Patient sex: F
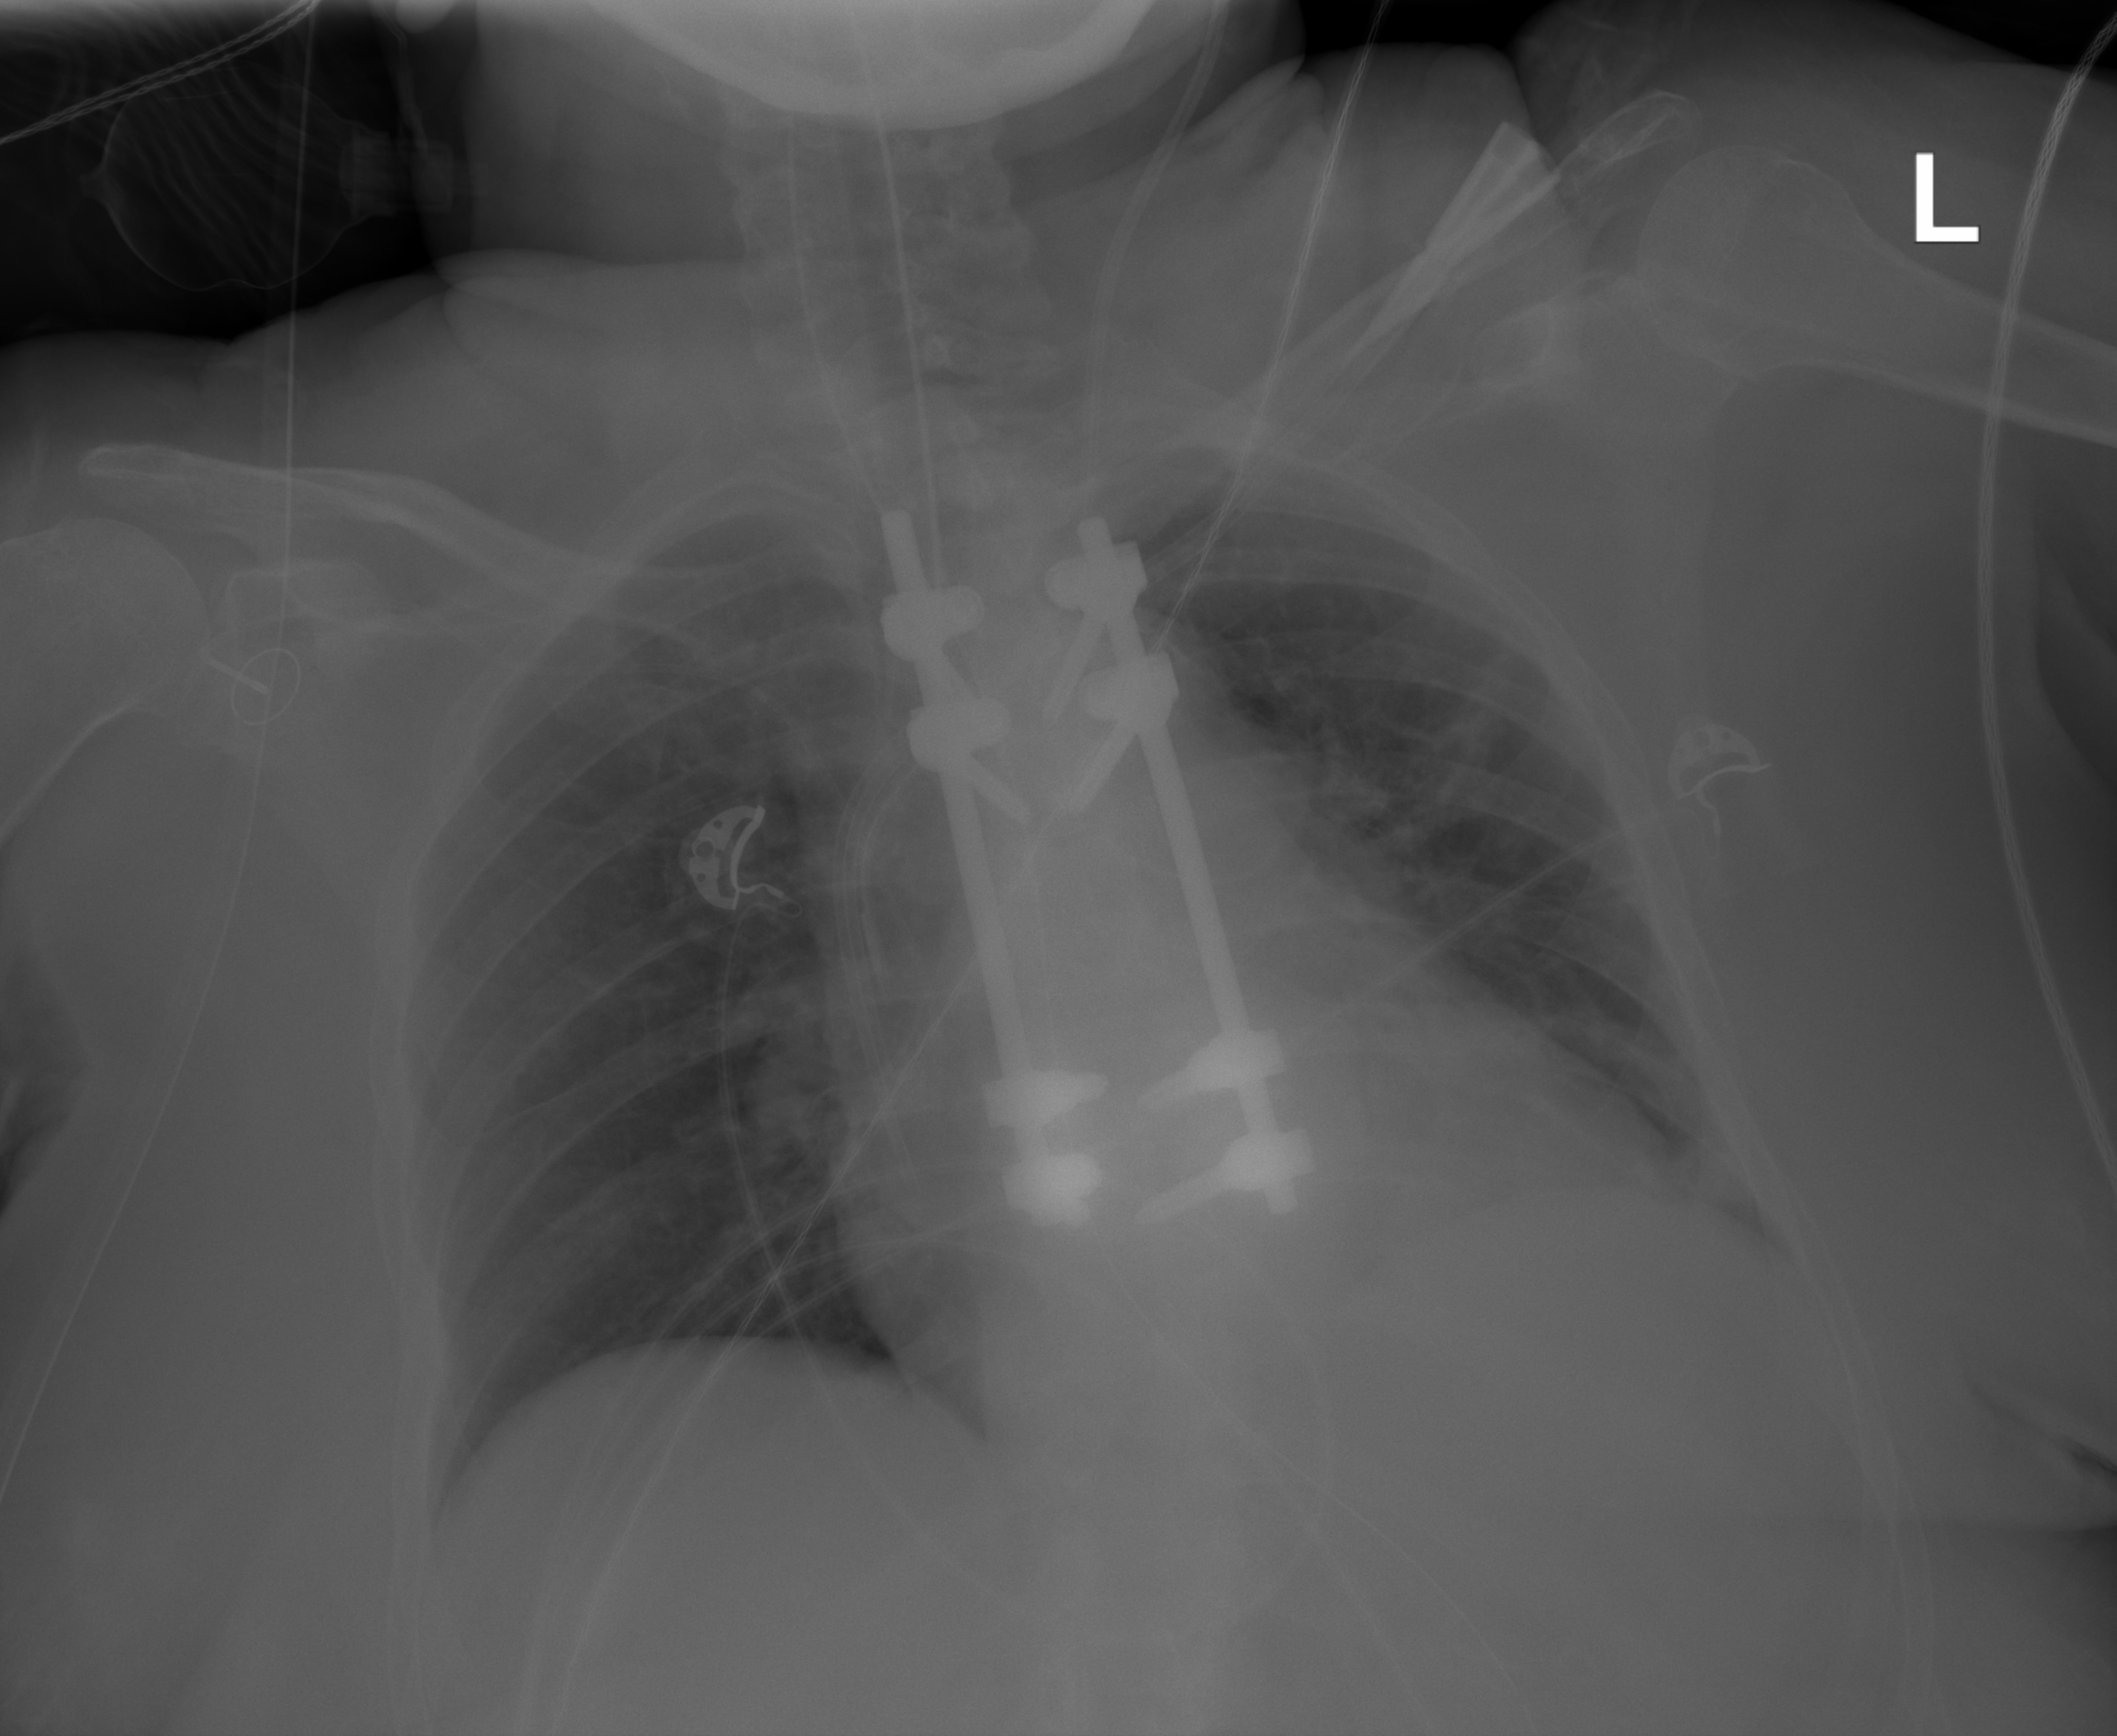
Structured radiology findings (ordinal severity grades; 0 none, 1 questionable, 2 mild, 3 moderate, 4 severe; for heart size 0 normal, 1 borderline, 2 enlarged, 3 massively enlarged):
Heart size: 2
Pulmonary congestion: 0
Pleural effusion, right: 0
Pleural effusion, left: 0
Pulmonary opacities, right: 0
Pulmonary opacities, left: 0
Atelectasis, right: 2
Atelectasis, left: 2